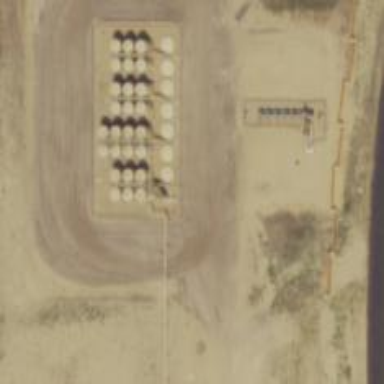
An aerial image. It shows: Storage tank that is man-made.